I will show an image sequence of human cooking. I have annotated the images with numbered circles. Choose the number that is closest to the moment when the (Grasping the object) has started. You are a five-time world champion in this game. Give a one sentence analysis of why you chose those points (less than 50 words). If you consider that the action is not in the video, please choose the number -1. Provide your answer at the end in a json file of this format: {"points": []}
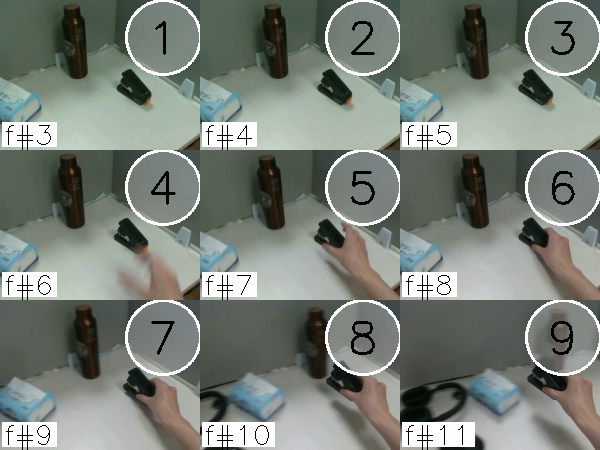
Frame 6 shows the clearest moment of hand-object contact.
{"points": [6]}